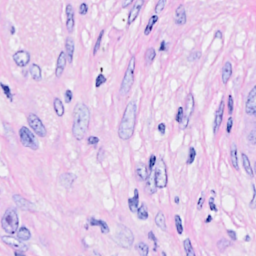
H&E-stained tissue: Breast